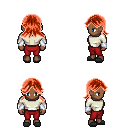
a pixel art fantasy rpg character, female body template, human, dark skin, white long-sleeve shirt, red pants, red loose hair, white cloth bracers, gray slippers, four views (front, back, left, right), 2x2 character sprite sheet, small pixel art, hard edges, no anti-aliasing